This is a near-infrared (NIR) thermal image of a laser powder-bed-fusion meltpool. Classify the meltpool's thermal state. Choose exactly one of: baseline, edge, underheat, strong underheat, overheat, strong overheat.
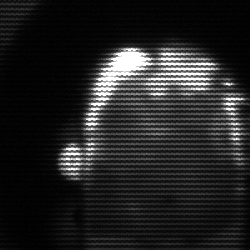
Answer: baseline